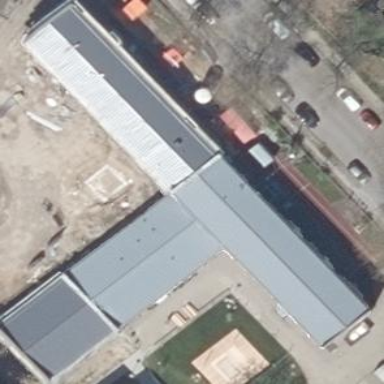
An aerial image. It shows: School building.